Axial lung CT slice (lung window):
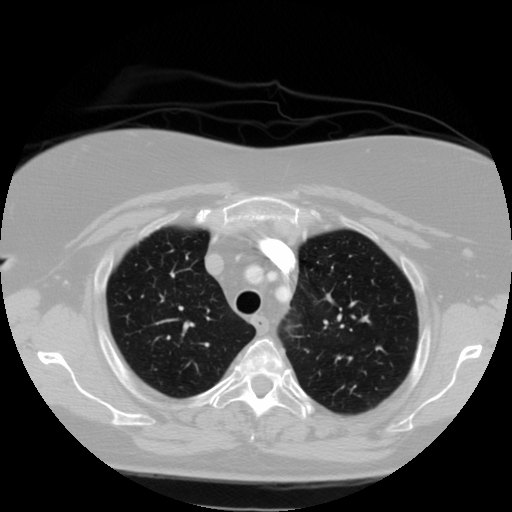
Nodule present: no